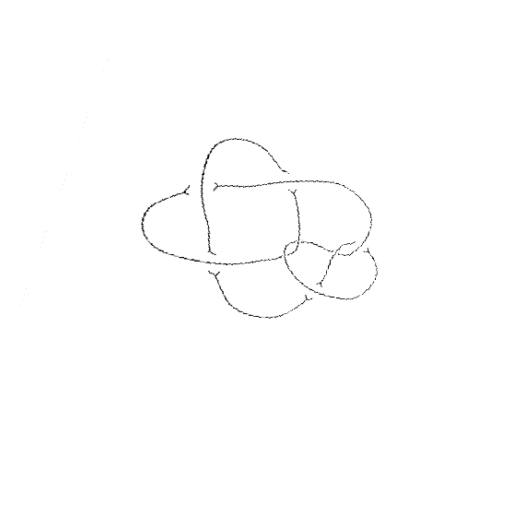
Crossing number: 8